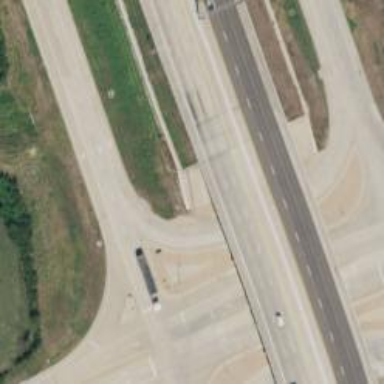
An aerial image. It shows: Tertiary road with frontage road.